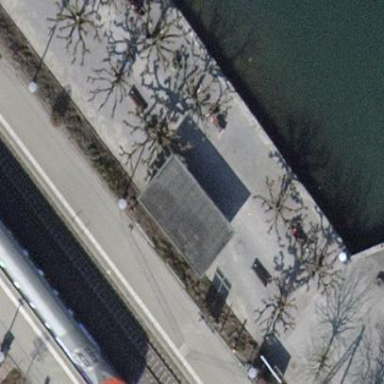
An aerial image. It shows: Public transport shelter building.